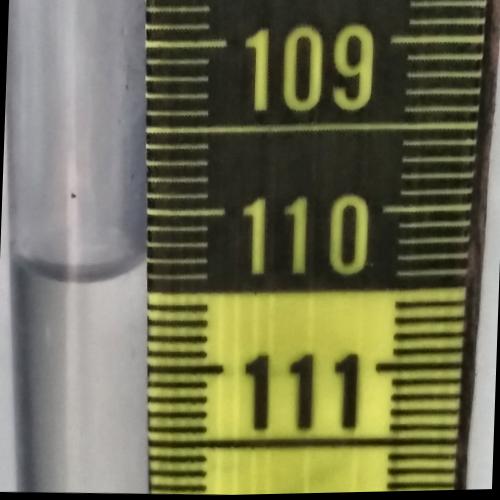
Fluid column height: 110.4 cm